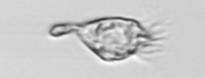
Label: Paratontonia_gracillima